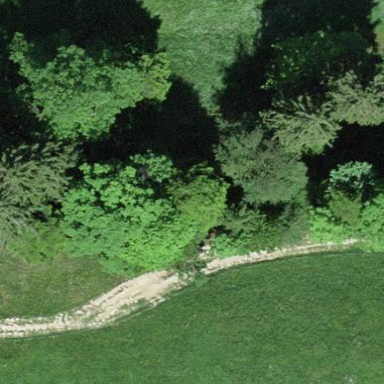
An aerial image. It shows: Forest area.